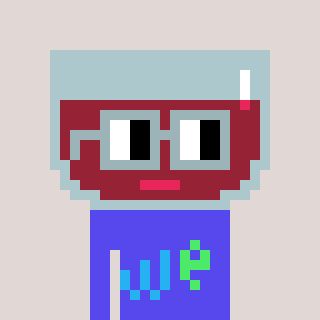
a pixel art character with square dark gray glasses, a wine-shaped head and a computerblue-colored body on a warm background